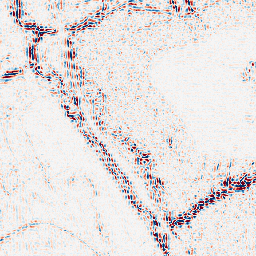
Category: wavelet
Decomposition family: wavelet_dwt
Decomposition parameters: wavelet: coif2
level: 2
Upsampling method: linear_exact
Upsampling parameters: scale: 8
Upsampling scale: 8